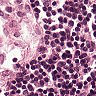
Metastatic tissue present: no